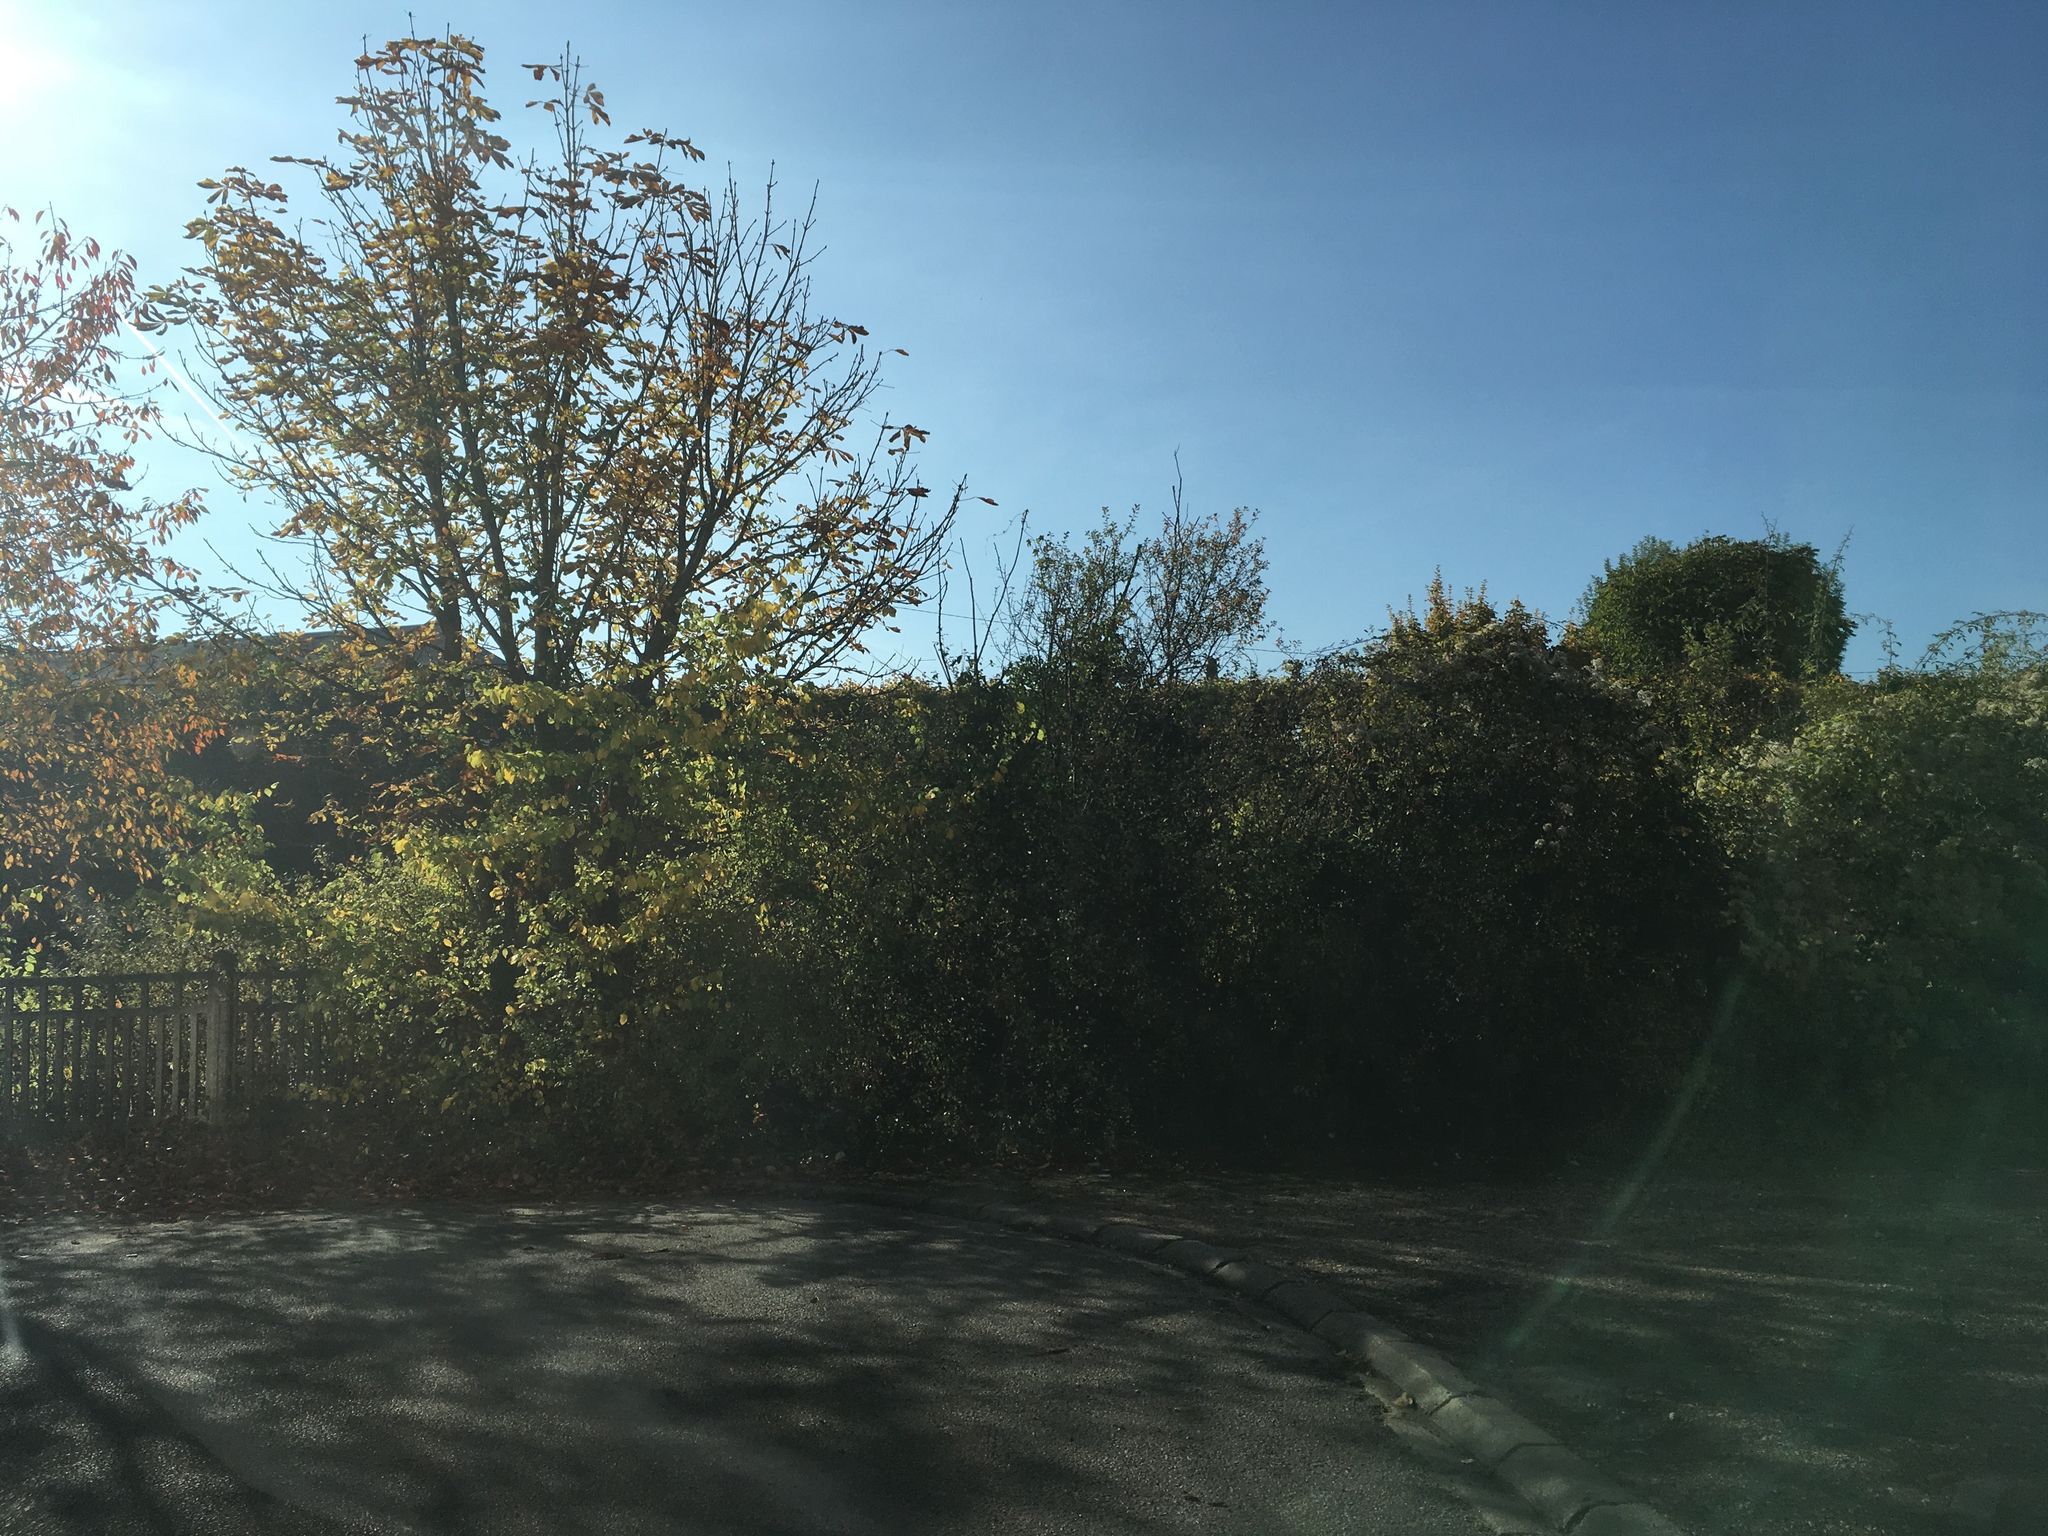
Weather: snowy
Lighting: day
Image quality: slightly poor
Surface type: fields
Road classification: service, unclassified
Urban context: dense urban cluster
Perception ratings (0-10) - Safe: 4.87, Lively: 1.02, Beautiful: 6.86, Boring: 5.65, Depressing: 2.61, Wealthy: 5.14